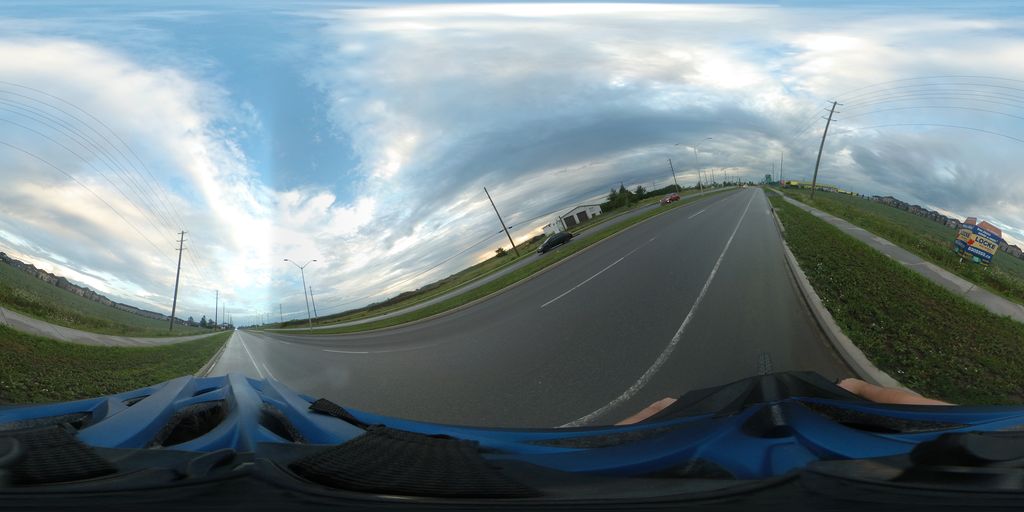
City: ottawa-gatineau